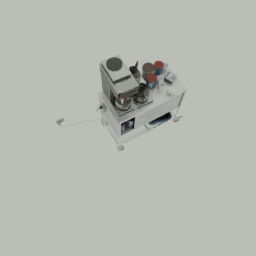
Label: appliances